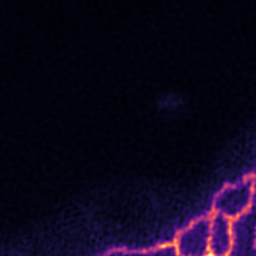
Label: Super-resolution ER image